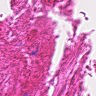
Metastatic tissue present: no